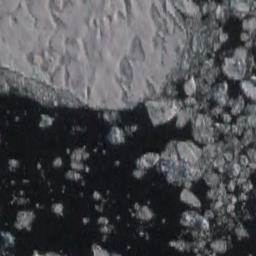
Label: sea_ice